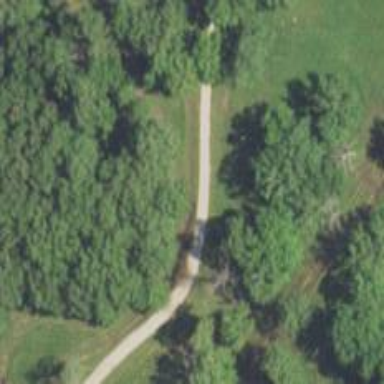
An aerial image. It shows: Driveway leading to service road.